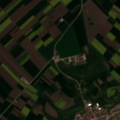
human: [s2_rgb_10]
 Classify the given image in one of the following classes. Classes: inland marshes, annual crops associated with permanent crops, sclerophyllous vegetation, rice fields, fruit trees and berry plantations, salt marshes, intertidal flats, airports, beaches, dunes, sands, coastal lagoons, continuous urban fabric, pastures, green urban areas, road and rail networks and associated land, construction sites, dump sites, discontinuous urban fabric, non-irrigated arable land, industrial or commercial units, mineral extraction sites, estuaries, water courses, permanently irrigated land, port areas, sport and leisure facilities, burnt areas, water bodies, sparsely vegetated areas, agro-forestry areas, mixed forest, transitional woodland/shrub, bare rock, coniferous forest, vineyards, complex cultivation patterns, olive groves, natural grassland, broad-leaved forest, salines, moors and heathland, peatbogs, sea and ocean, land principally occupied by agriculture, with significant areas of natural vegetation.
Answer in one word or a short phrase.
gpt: discontinuous urban fabric, non-irrigated arable land, pastures, complex cultivation patterns